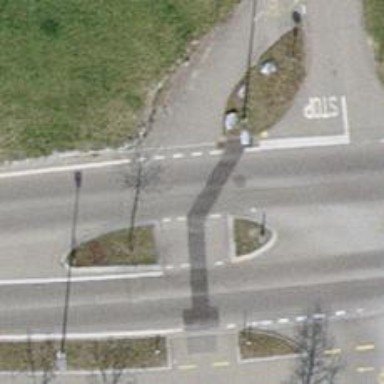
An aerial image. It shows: Unmarked crossing on the road.